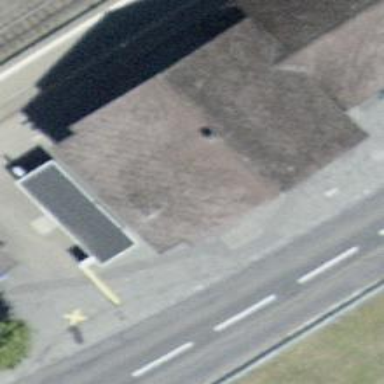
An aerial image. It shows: Post box is visible.